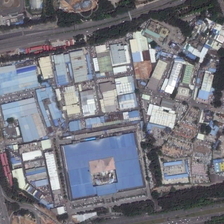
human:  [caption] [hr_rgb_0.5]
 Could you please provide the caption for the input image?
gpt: many buildings and some green trees are in an industrial area .

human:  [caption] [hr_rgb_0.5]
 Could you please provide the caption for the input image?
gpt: many buildings and some green trees are in an industrial area .

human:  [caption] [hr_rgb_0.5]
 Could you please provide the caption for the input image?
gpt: many buildings and some green trees are in an industrial area .

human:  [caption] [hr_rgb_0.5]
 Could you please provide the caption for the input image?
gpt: many buildings and some green trees are in an industrial area .

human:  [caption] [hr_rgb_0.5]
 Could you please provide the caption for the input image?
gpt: many buildings and some green trees are in an industrial area .